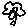
Label: flower